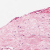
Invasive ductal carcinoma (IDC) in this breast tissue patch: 0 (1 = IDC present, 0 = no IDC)